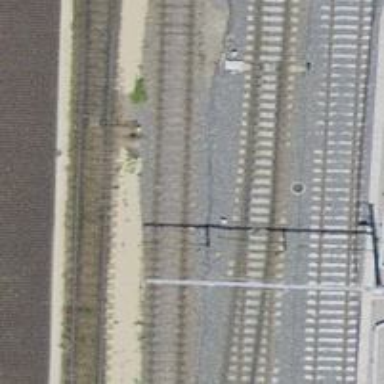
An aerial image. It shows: Single-track electrified railway service yard with contact line for trains.